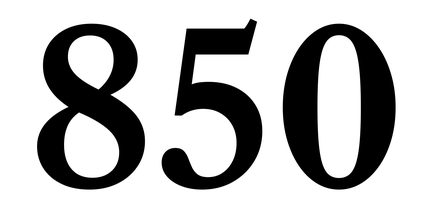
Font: LibreCaslonText_SemiBold